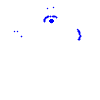
Particle: electron